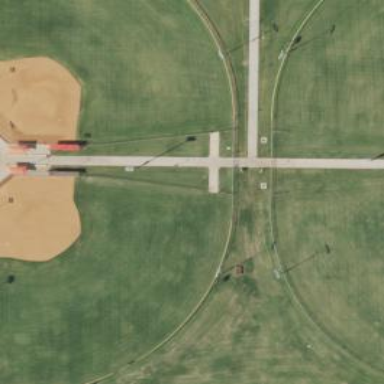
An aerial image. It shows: Softball pitch for leisure land activities.